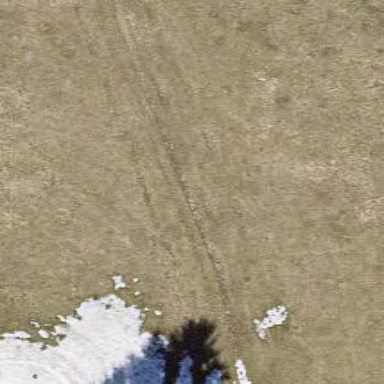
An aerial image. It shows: Track with ground surface of grade3.